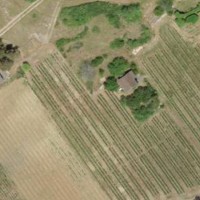
EUNIS habitat code: 40
Species observed at this site:
Oedipoda caerulescens